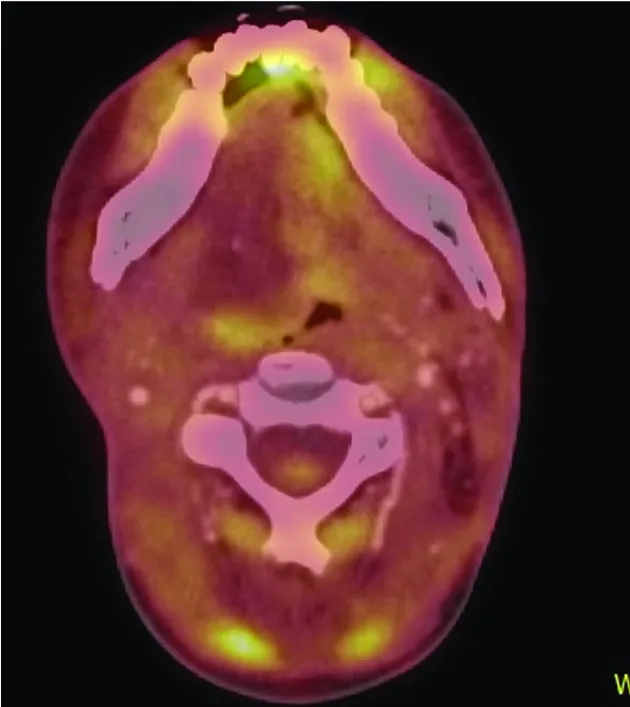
Positron emission tomography-computed tomography axial scan did not reveal any tumor recurrence.
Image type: radiology (pet)